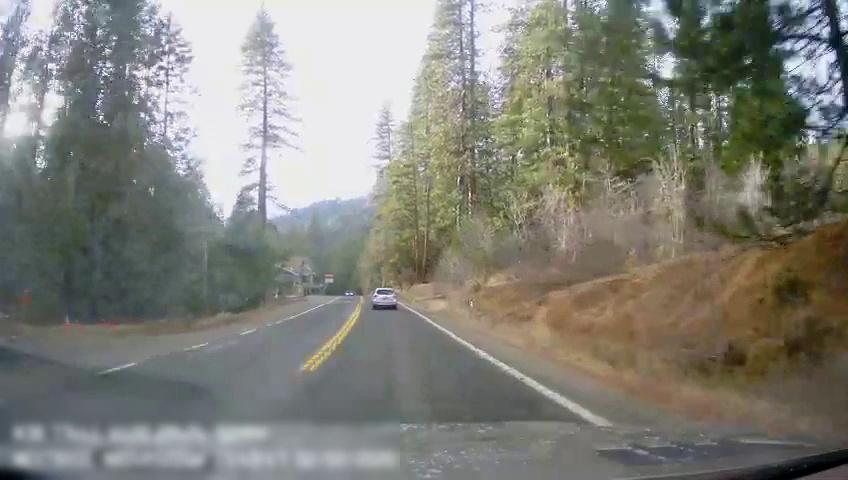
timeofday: Day
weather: Sunny
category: Drivable Space
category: Vehicles | Car
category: Lanes | Opposite Lane
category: Lanes | Current Lane
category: Lanes | Current Lane
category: Lanes | Current Lane